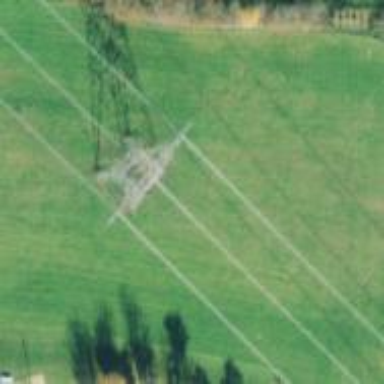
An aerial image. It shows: Lattice structure tower used for power distribution.